Aerial crown-view tile of a tropical tree (Barro Colorado Island, Panama), acquired 20240716:
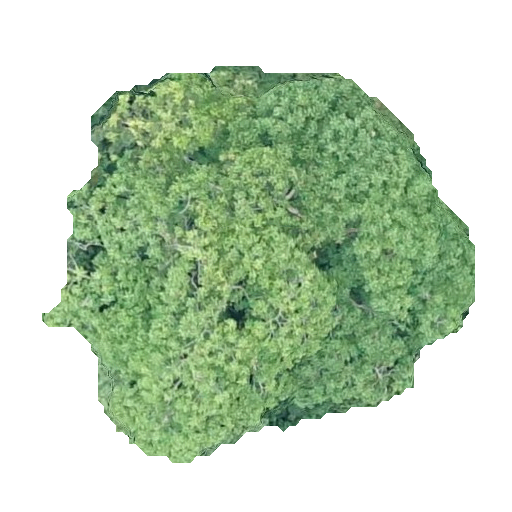
Species: Astronium graveolens
GBIF accepted scientific name: Astronium graveolens
Crown area: 190.353 m²